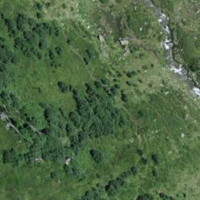
EUNIS habitat code: 26
Species observed at this site:
Arnica montana